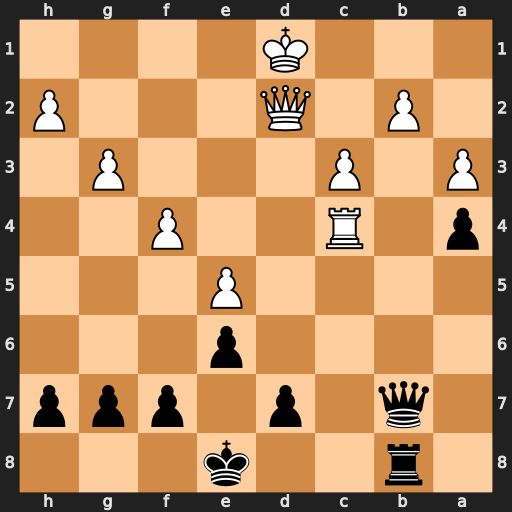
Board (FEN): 1r2k3/1q1p1ppp/4p3/4P3/p1R2P2/P1P3P1/1P1Q3P/3K4
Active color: b
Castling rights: -
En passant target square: -
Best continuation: Qb3+ Kc1 Qxc4